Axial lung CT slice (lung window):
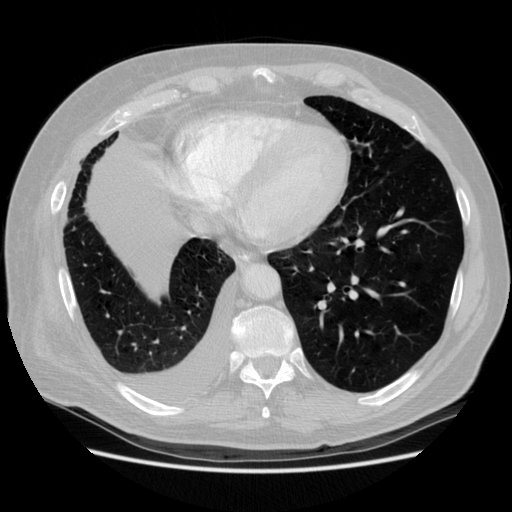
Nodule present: no